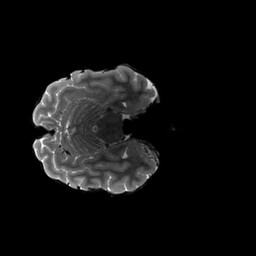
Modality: T2w
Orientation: axial
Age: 25
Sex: female
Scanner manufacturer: siemens
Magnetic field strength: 3 T
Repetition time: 3.2 s
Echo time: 0.564 s